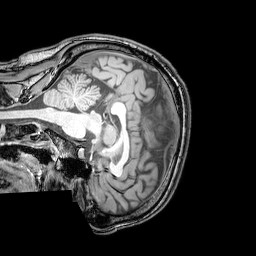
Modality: T1w
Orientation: sagittal
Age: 26
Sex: male
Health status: healthy
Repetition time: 0.081 s
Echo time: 0.037 s